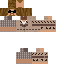
A male human skin with medium skin, wearing brown long hair dressed in a blue hoodie and brown pants, featuring a closed mouth.